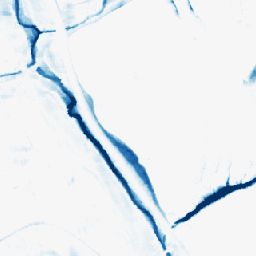
Category: morphological
Decomposition family: morphological_rect
Decomposition parameters: operation: closing
width: 20
height: 10
Upsampling method: nearest
Upsampling parameters: scale: 8
Upsampling scale: 8